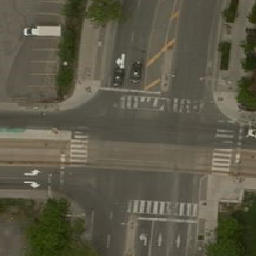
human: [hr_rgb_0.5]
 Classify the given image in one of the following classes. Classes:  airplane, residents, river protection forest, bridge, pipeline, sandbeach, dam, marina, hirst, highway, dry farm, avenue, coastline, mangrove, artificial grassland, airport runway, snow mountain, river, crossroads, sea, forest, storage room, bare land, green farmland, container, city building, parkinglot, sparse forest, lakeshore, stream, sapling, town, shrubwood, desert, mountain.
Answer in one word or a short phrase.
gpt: crossroads